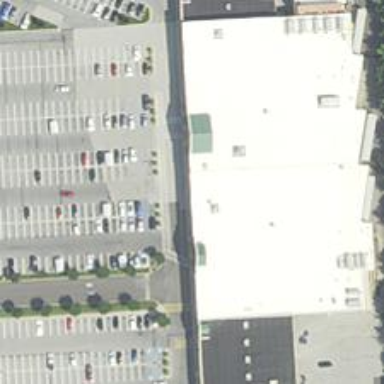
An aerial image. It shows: Supermarket.